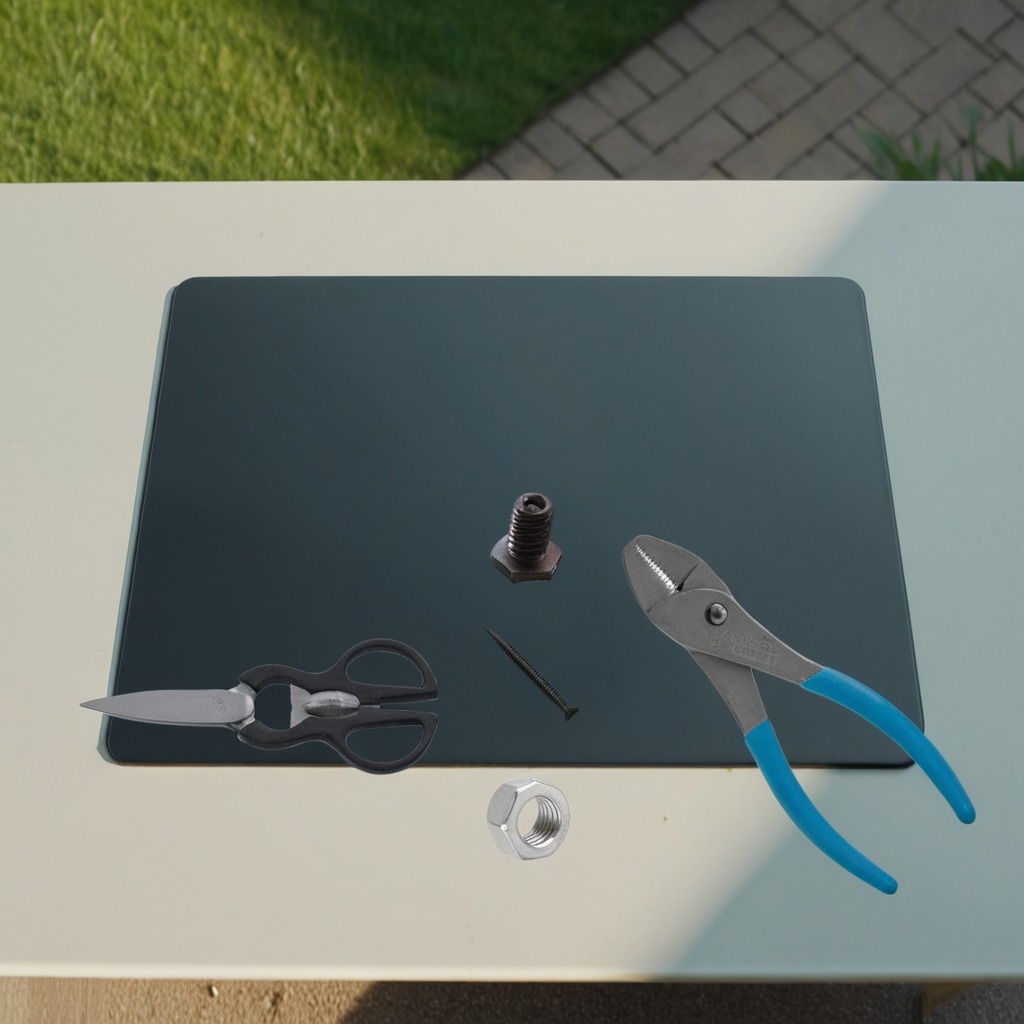
A metal machine screw, pliers, coiled metal spring, metal nut, and pair of scissors are lying on a clean utility table in a temporary outdoor tool station afternoon light present textured surface